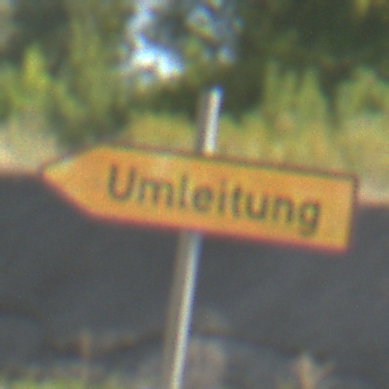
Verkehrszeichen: UmleitungswegweiserLinksweisend
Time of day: MorningAfternoon
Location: Outdoor (Nature)
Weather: PartlyCloudy
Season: NotSpecified
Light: Natural